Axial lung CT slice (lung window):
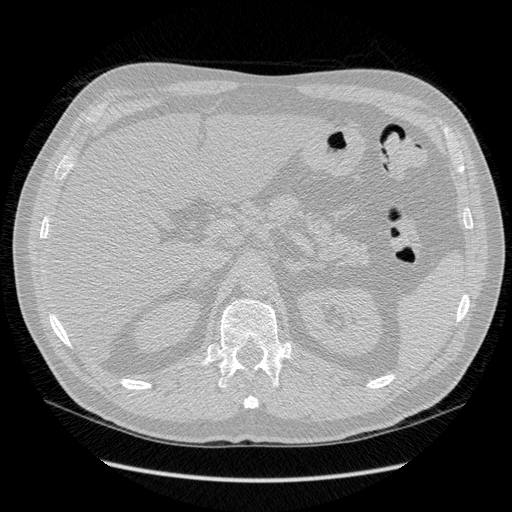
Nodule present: no